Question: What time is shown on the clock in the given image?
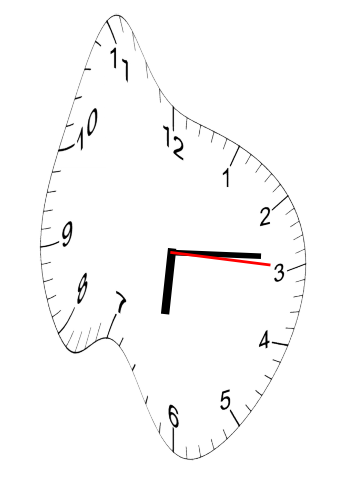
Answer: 06:14:15